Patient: sex M, age 76
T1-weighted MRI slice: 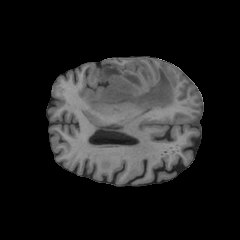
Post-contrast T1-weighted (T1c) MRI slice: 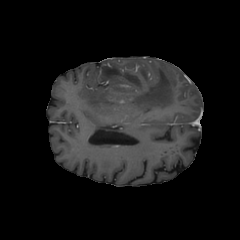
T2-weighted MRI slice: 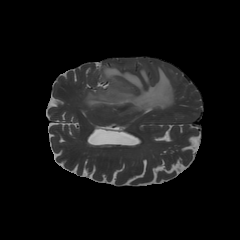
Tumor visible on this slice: yes
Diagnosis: Glioblastoma, IDH-wildtype
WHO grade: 4